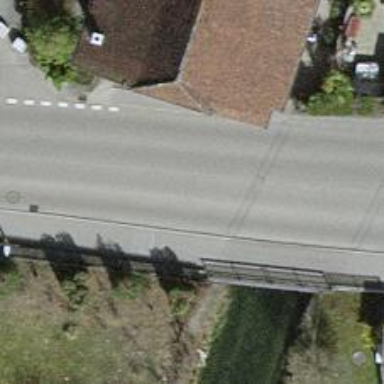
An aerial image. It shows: Asphalt road classified as tertiary.